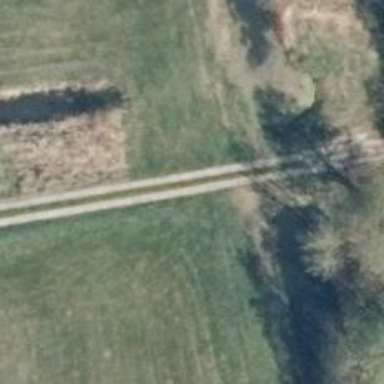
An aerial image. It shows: Track road with grade1 tracktype. The road has concrete lanes.